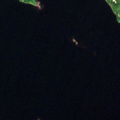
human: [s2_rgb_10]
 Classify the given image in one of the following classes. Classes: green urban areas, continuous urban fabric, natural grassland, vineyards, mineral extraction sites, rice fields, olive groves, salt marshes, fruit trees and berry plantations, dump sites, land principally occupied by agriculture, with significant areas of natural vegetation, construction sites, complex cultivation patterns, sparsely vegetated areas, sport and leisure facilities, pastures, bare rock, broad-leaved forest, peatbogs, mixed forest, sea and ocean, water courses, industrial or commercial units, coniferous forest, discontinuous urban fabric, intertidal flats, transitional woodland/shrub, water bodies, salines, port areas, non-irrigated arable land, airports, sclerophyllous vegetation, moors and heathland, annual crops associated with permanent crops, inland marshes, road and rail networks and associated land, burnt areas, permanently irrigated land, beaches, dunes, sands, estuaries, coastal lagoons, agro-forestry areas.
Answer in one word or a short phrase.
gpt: coniferous forest, mixed forest, water bodies